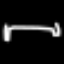
Label: bed